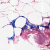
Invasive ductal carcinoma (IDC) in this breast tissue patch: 0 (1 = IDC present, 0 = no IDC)